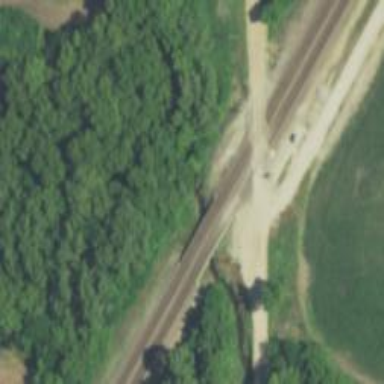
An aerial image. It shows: Bridge over railway tracks with two rails.